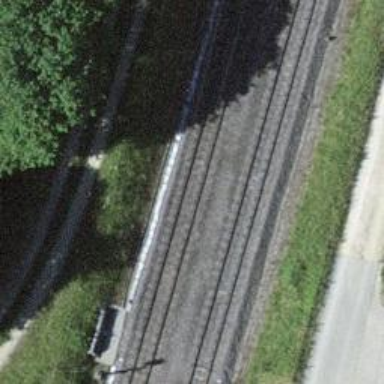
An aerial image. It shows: Railway signal.